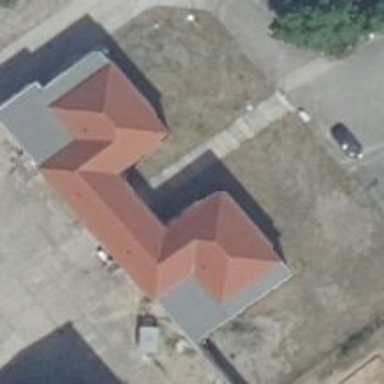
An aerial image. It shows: View of roof with edges.